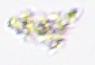
Label: Detritus